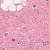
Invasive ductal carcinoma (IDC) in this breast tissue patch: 0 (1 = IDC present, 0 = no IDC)